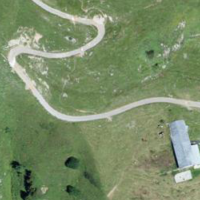
EUNIS habitat code: 26
Species observed at this site:
Sedum album